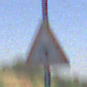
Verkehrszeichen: FlugbetriebLinks
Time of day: Midday
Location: Roofed (Underpass)
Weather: Clear
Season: NotSpecified
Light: Natural